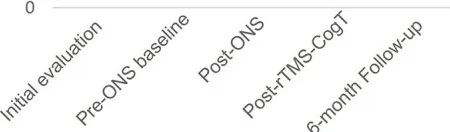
Evolution of clinical scores over time. Anxiety (HADS-. Subscores, the Apathy Inventory (AI) and the Zarit scores, at the following timepoints: (i) after 18 months of transcutaneous electrical neurostimulation of the occipital nerves: Initial evaluation; (ii) before bilateral implantation of occipital nerve stimulation (ONS): Pre-ONS baseline; (iii) 18 months after ONS implantation: Post-ONS; (iv) at the end of a subsequent 6-week therapy combining multisite repetitive transcranial magnetic stimulation and computerized cognitive training (rTMS-CogT): Post-rTMS-CogT; (v) 6 months after the end of the rTMS-CogT protocol: 6-month Follow-up.
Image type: chart (chart)